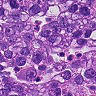
Metastatic tissue present: yes